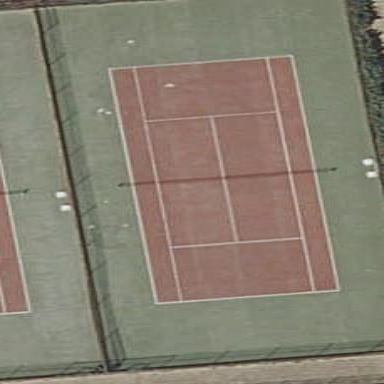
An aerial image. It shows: Tennis court on pitch designated for leisure land.